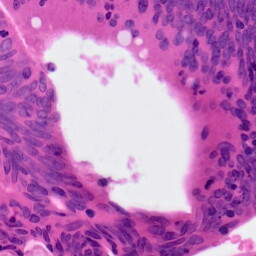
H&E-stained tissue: Colon